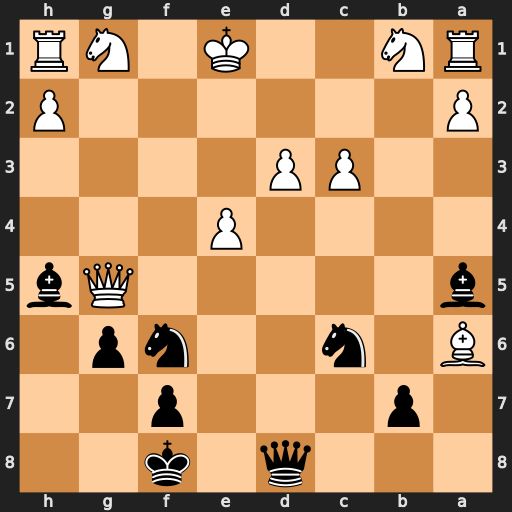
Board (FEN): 3q1k2/1p3p2/B1n2np1/b5Qb/4P3/2PP4/P6P/RN2K1NR
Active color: b
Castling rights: KQ
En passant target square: -
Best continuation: bxa6 Nd2 Qxd3 Qg3 Qc2 Ne2 Bxe2